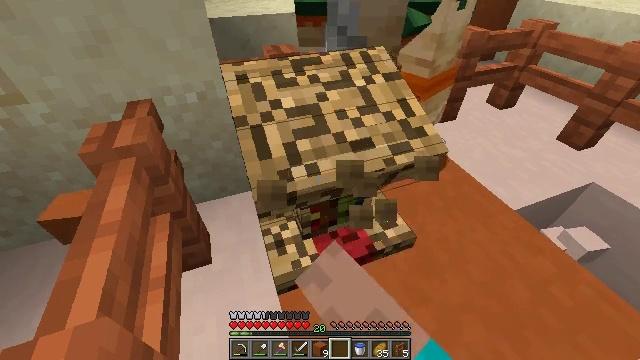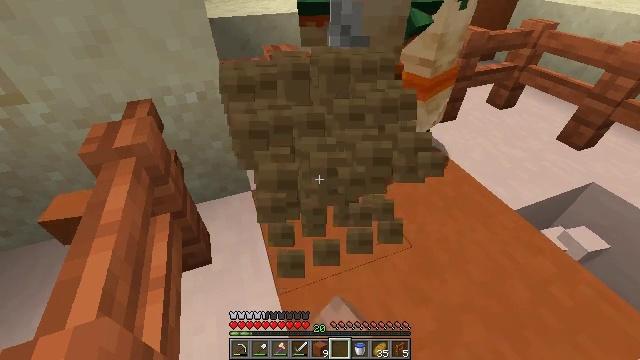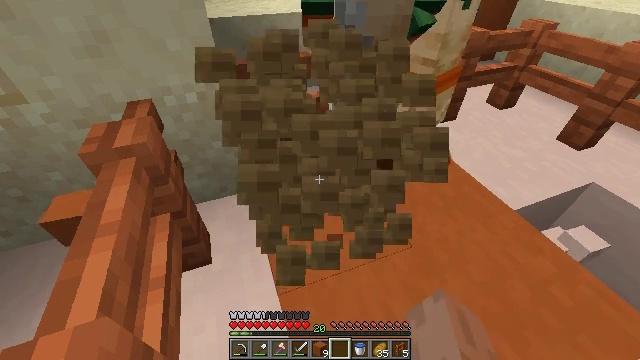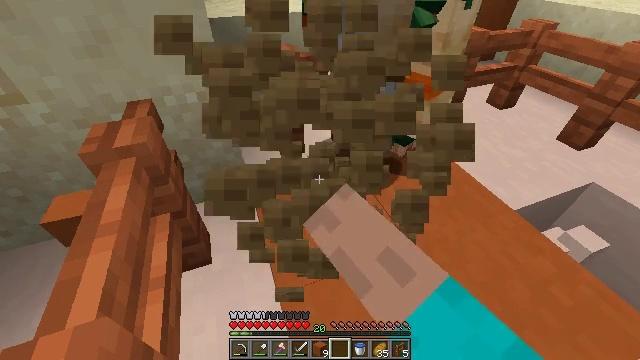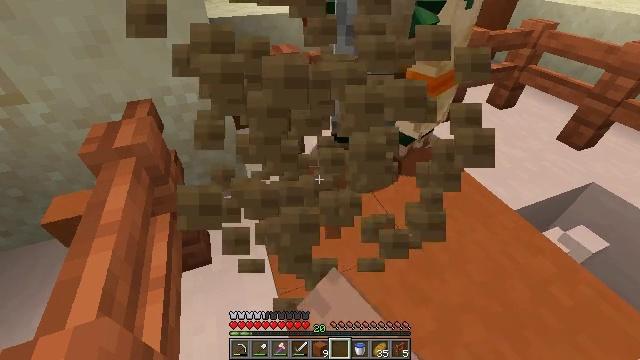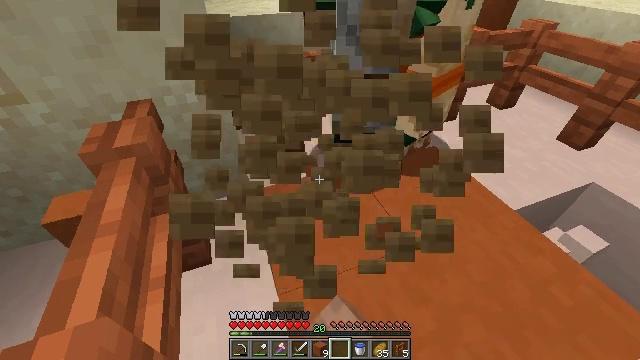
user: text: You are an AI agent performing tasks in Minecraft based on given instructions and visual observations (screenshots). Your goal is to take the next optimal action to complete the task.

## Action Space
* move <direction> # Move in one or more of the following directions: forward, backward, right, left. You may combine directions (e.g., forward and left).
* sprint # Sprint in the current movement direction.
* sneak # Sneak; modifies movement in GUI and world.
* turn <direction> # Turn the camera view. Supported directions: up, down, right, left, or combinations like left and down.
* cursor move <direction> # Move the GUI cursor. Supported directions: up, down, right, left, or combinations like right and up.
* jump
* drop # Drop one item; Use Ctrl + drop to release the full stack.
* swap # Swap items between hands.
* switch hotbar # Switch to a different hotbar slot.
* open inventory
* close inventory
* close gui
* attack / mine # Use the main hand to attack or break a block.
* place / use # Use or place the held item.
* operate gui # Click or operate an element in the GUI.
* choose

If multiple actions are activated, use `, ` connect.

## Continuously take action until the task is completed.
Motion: motion action
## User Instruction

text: Destroy the lectern to reuse it.
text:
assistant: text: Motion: attack / mine
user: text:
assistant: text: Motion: attack / mine
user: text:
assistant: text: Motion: attack / mine
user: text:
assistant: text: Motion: attack / mine
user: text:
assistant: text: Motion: attack / mine
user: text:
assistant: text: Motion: attack / mine